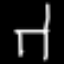
Label: chair